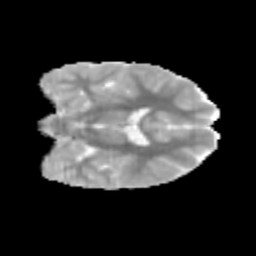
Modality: MD
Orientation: coronal
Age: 10
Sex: male
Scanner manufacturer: siemens
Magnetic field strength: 3 T
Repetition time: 3.8 s
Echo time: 0.07 s